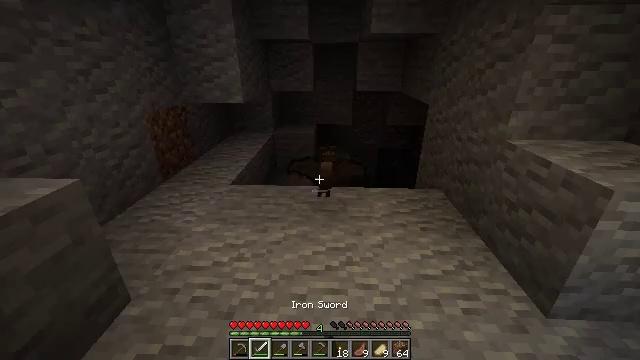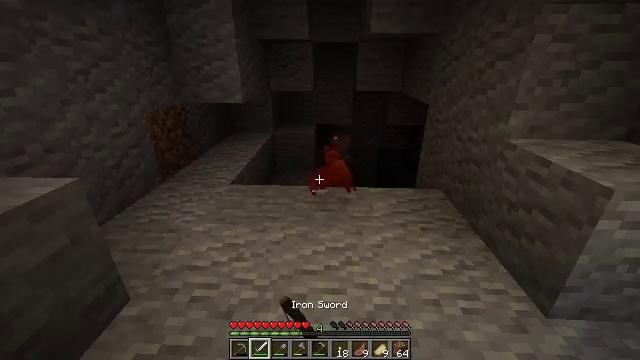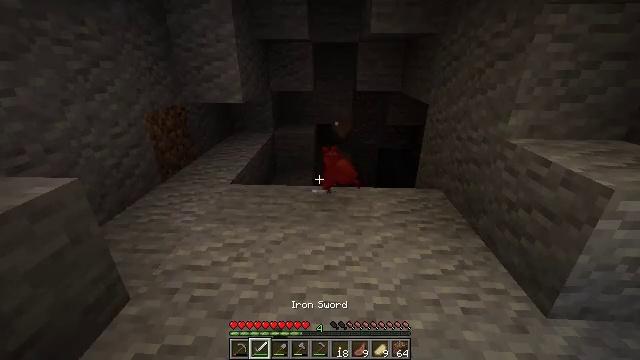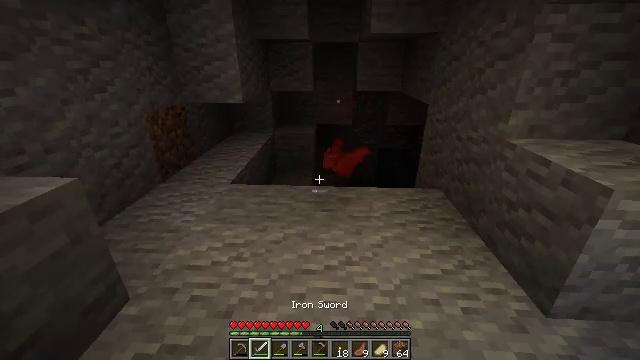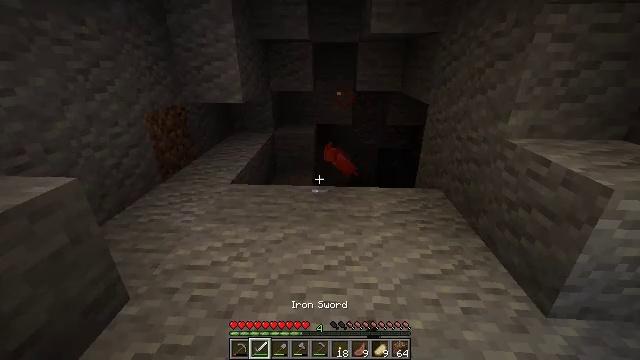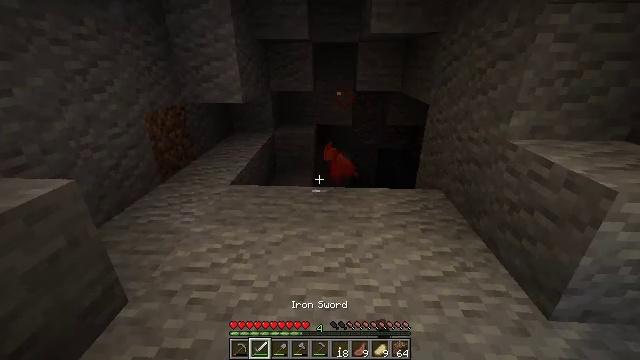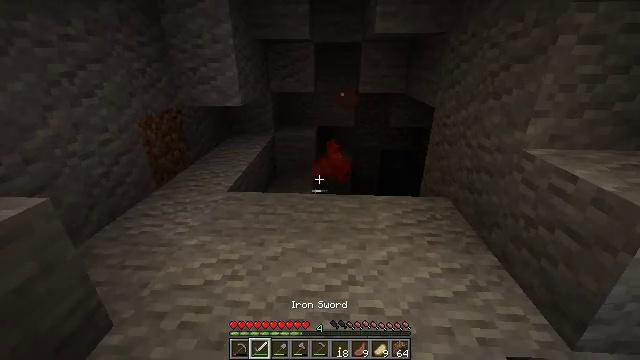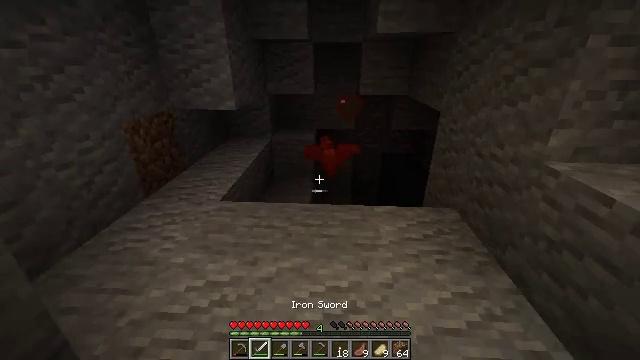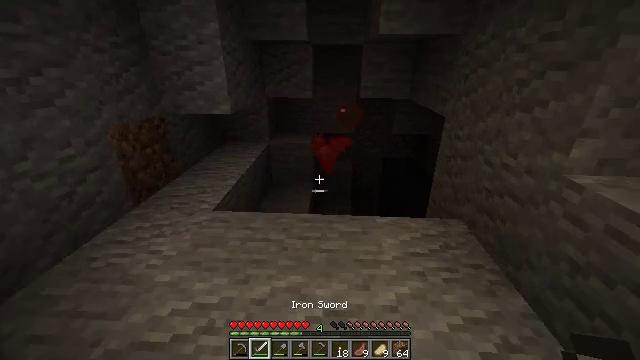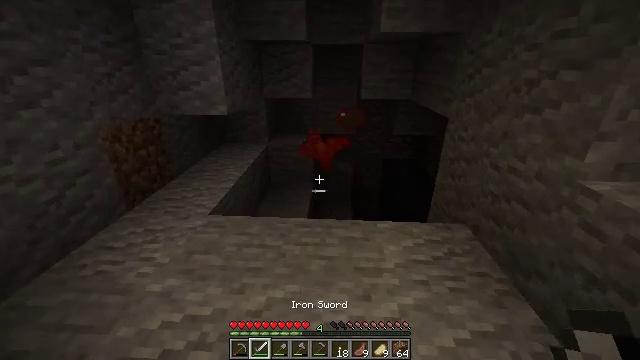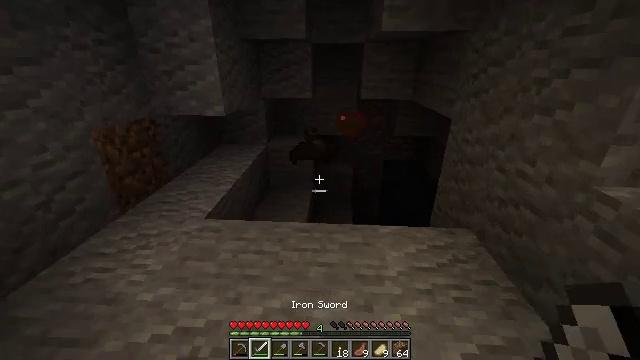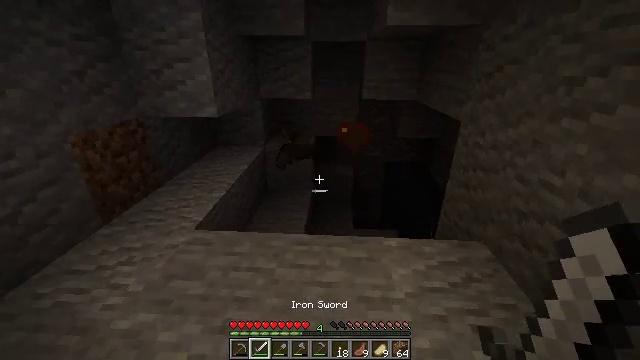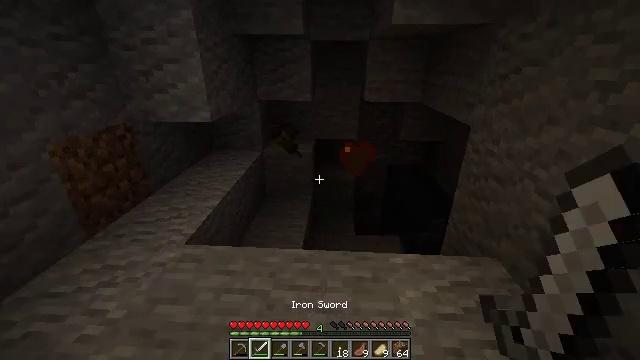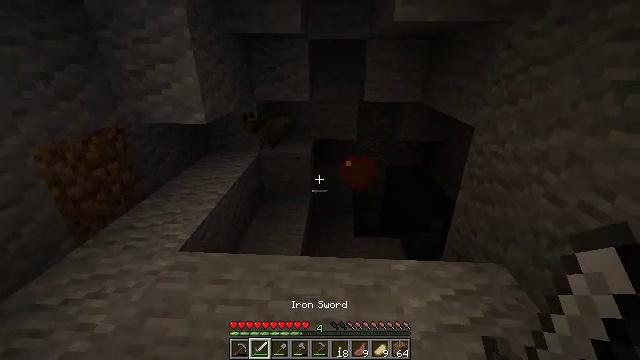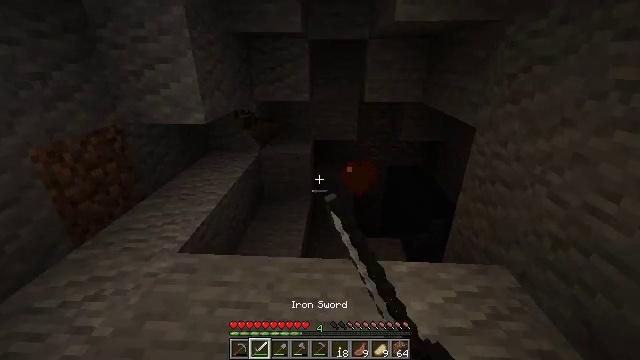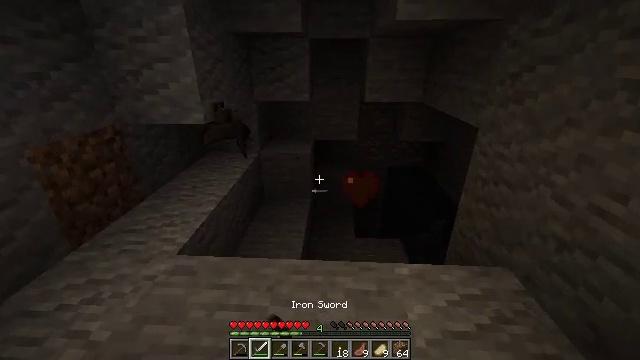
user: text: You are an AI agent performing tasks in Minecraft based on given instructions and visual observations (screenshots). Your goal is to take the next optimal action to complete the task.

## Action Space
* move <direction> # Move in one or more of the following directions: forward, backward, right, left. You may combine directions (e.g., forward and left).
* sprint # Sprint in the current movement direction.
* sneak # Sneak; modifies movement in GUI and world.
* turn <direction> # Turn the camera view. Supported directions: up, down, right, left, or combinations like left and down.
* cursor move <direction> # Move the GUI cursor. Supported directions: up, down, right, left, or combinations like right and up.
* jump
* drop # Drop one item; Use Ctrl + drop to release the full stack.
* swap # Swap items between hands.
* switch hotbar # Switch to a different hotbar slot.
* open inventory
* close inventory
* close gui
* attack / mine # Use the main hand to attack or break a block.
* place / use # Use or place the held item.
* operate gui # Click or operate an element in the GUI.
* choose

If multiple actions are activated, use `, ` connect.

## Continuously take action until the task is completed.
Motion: motion action
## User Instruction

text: Kill flying mobs.
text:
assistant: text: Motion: attack / mine
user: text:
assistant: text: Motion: attack / mine
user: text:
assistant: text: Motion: attack / mine
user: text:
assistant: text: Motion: no_op
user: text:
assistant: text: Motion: move forward
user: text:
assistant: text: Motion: move forward
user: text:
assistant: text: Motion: move forward
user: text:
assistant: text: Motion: move forward
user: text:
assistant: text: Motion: move forward
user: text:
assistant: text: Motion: move forward
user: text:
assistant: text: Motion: move forward
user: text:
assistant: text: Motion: no_op
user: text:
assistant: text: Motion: attack / mine
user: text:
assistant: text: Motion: attack / mine
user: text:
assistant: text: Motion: attack / mine
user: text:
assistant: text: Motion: move forward
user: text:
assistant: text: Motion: move forward
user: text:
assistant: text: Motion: move forward
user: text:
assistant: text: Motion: move forward
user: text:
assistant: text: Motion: turn left and up
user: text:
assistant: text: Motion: turn left and up
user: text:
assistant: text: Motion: turn left and up
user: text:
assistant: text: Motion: turn left and up
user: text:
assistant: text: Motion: turn left
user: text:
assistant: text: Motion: attack / mine
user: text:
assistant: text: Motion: attack / mine
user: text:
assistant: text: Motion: attack / mine
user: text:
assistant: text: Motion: attack / mine
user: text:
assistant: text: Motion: turn right and down
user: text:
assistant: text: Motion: turn right and down